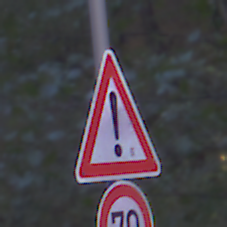
Verkehrszeichen: Gefahrenstelle
Zusatzzeichen unten: Geschwindigkeit70
Umgebung: Outdoor, Suburban
Tageszeit: Night
Wetter: PartlyCloudy
Licht: Artificial
Jahreszeit: NotSpecified
Kontrast: LowContrast